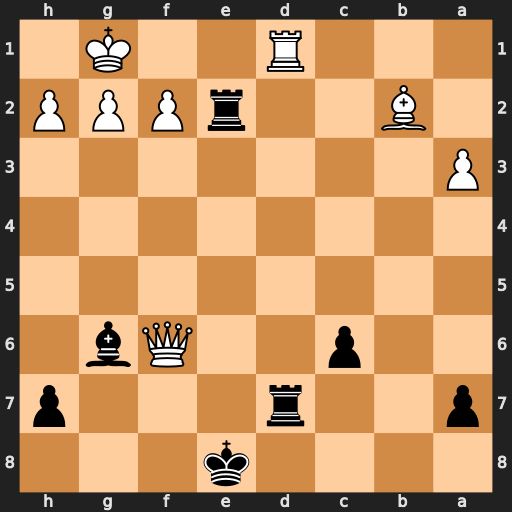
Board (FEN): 4k3/p2r3p/2p2Qb1/8/8/P7/1B2rPPP/3R2K1
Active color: b
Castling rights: -
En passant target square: -
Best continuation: Rxd1#